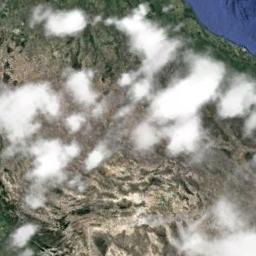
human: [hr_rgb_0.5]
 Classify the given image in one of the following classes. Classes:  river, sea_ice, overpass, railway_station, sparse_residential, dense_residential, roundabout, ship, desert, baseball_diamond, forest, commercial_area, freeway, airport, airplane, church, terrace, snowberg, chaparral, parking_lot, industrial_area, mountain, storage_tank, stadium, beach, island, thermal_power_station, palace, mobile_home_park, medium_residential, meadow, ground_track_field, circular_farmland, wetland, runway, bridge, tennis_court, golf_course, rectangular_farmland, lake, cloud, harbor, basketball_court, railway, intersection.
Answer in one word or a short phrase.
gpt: cloud